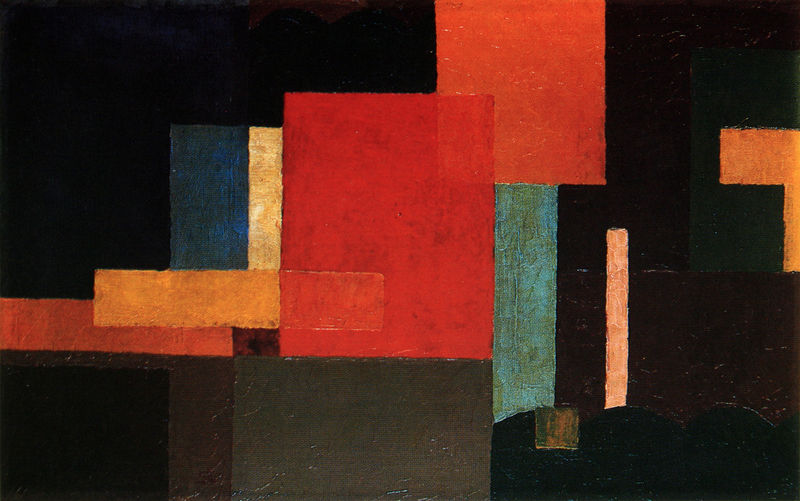
Titel: Fuge (Komposition mit rotem Rechteck)
Künstler: Fritz Stuckenberg
Standort: Delmenhorst
Institution: (Privatsammlung)
Schlagwörter: blau, gemälde, schatten, gelb, grün, komposition, braun, grau, hintergrund, licht, orange, schwarz, türkis, vordergrund, weiss, rot, beige, malerei, öl, pastos, gold, rosa, rund, farbig, abstrakt, flächen, formen, schichten, violett, duktus, reflexe, glanz, collage, tor, foto, rechtecke, bögen, rechteck, schichtung, druck, illustration, quadrate, geometrisch, meliert, schiefer, gestaffelt, horizontal, waagerecht, russe, schlieren, rundung, geometrie, quadrat, viereck, vierecke, längs, lichtz, übereinander, vertikal, aneinander, brunt, überschneidungen, faren, überlagerungen, stapelung, suprematismuss, übereinanderlegung